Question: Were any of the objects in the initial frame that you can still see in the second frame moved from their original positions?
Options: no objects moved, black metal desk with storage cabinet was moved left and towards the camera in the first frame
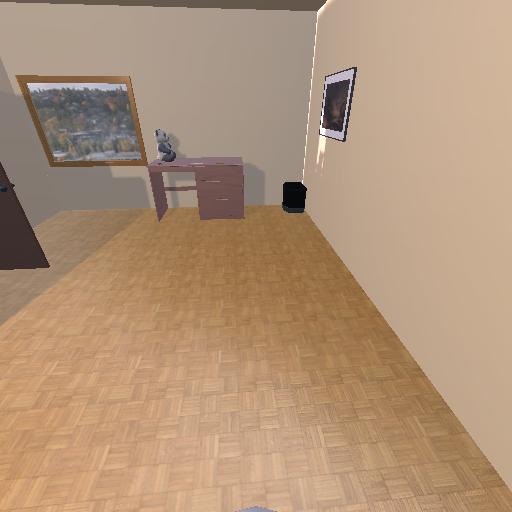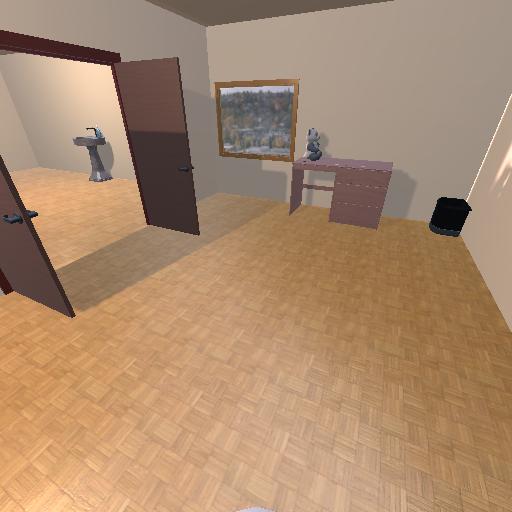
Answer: no objects moved